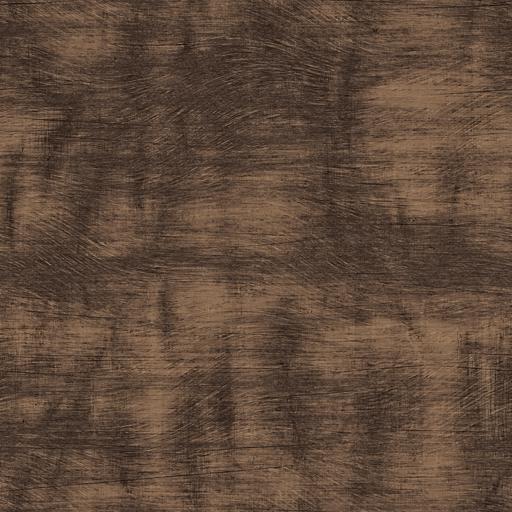
Tags: dark old rough wood wooden